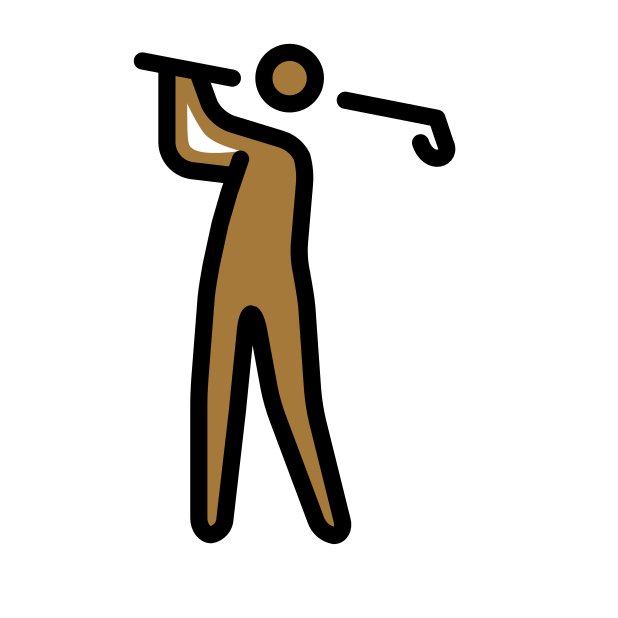
man golfing: medium-dark skin tone